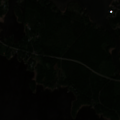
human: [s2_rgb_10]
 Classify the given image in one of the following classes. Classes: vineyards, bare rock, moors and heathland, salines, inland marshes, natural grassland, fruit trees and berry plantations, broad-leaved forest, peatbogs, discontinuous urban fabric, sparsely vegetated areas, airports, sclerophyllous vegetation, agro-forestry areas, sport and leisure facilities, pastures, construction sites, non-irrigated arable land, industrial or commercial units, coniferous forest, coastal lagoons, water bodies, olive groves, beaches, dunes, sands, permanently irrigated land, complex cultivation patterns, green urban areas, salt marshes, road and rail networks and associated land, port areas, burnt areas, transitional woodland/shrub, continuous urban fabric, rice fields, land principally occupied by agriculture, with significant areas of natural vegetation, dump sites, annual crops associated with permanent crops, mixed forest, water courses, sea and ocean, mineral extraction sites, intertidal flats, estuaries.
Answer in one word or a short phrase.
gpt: mixed forest, sea and ocean